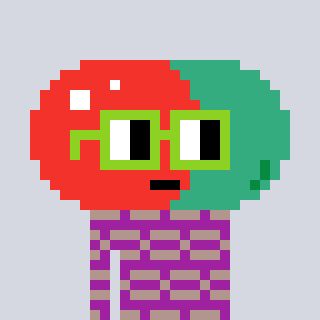
a pixel art character with square light green glasses, a pill-shaped head and a magenta-colored body on a cool background